Interaction volume radius: 10 \u00c5
Interaction volume height: 50 \u00c5
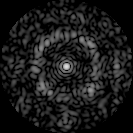
Disorder parameter: 0.6749